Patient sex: M
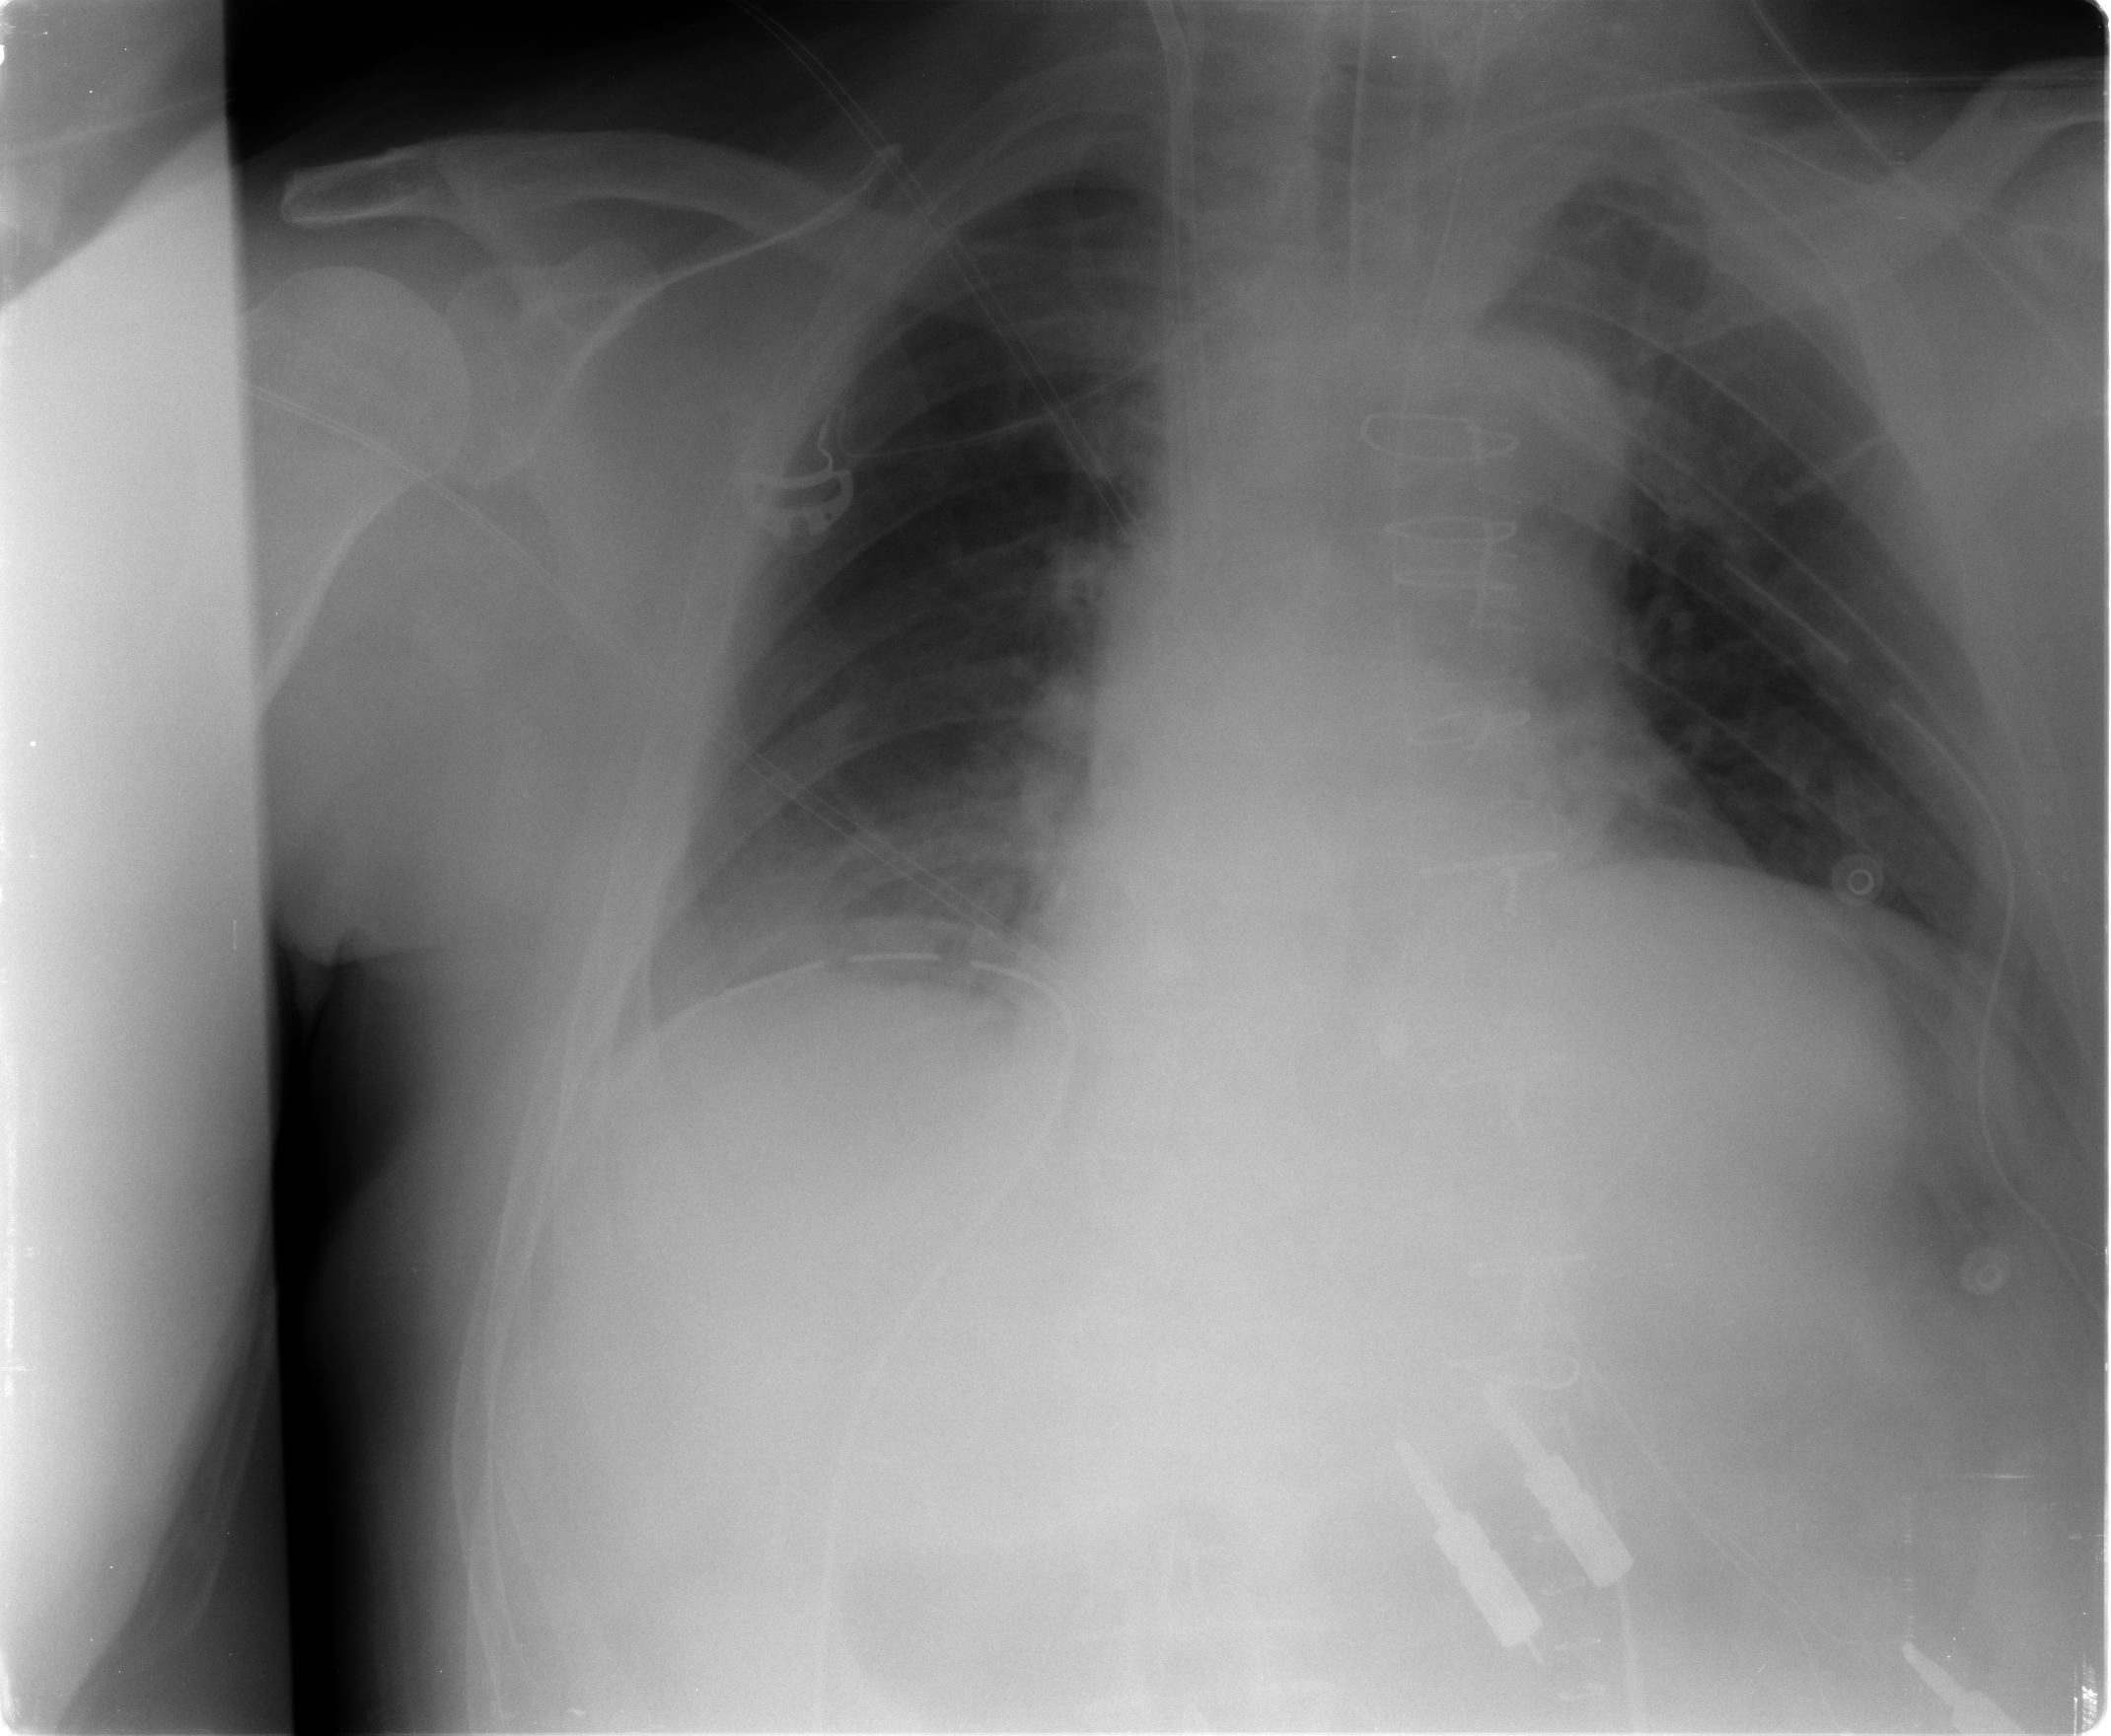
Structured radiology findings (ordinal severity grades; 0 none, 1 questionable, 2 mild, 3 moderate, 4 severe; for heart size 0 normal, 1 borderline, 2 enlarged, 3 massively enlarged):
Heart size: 0
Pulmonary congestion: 0
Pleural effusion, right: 2
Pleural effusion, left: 0
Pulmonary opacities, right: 0
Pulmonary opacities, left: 0
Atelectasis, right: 2
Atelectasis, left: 0